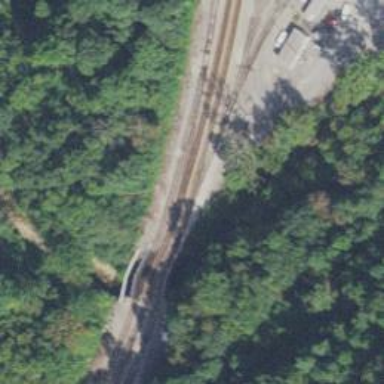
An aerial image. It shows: Railway siding for service.